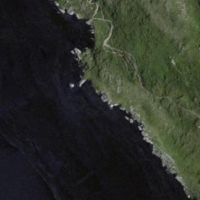
EUNIS habitat code: 48
Species observed at this site:
Dactylorhiza viridis